Field crop: maize
Growth stage: 2
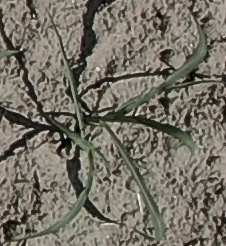
Species: sorghum